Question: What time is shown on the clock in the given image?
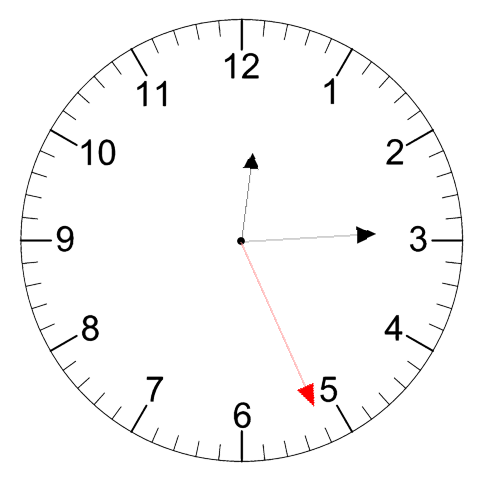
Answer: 12:14:26